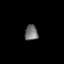
Tissue: prostate
Cell type: T cells
Senescence score: 0.2787
Nuclear area (px): 200
Mean DAPI intensity: 114.645